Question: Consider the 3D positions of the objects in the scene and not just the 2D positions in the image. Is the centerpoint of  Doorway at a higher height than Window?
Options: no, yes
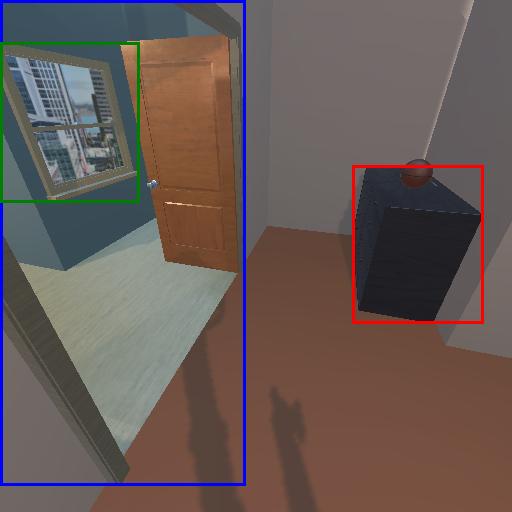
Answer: no